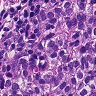
Metastatic tissue present: yes